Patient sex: M
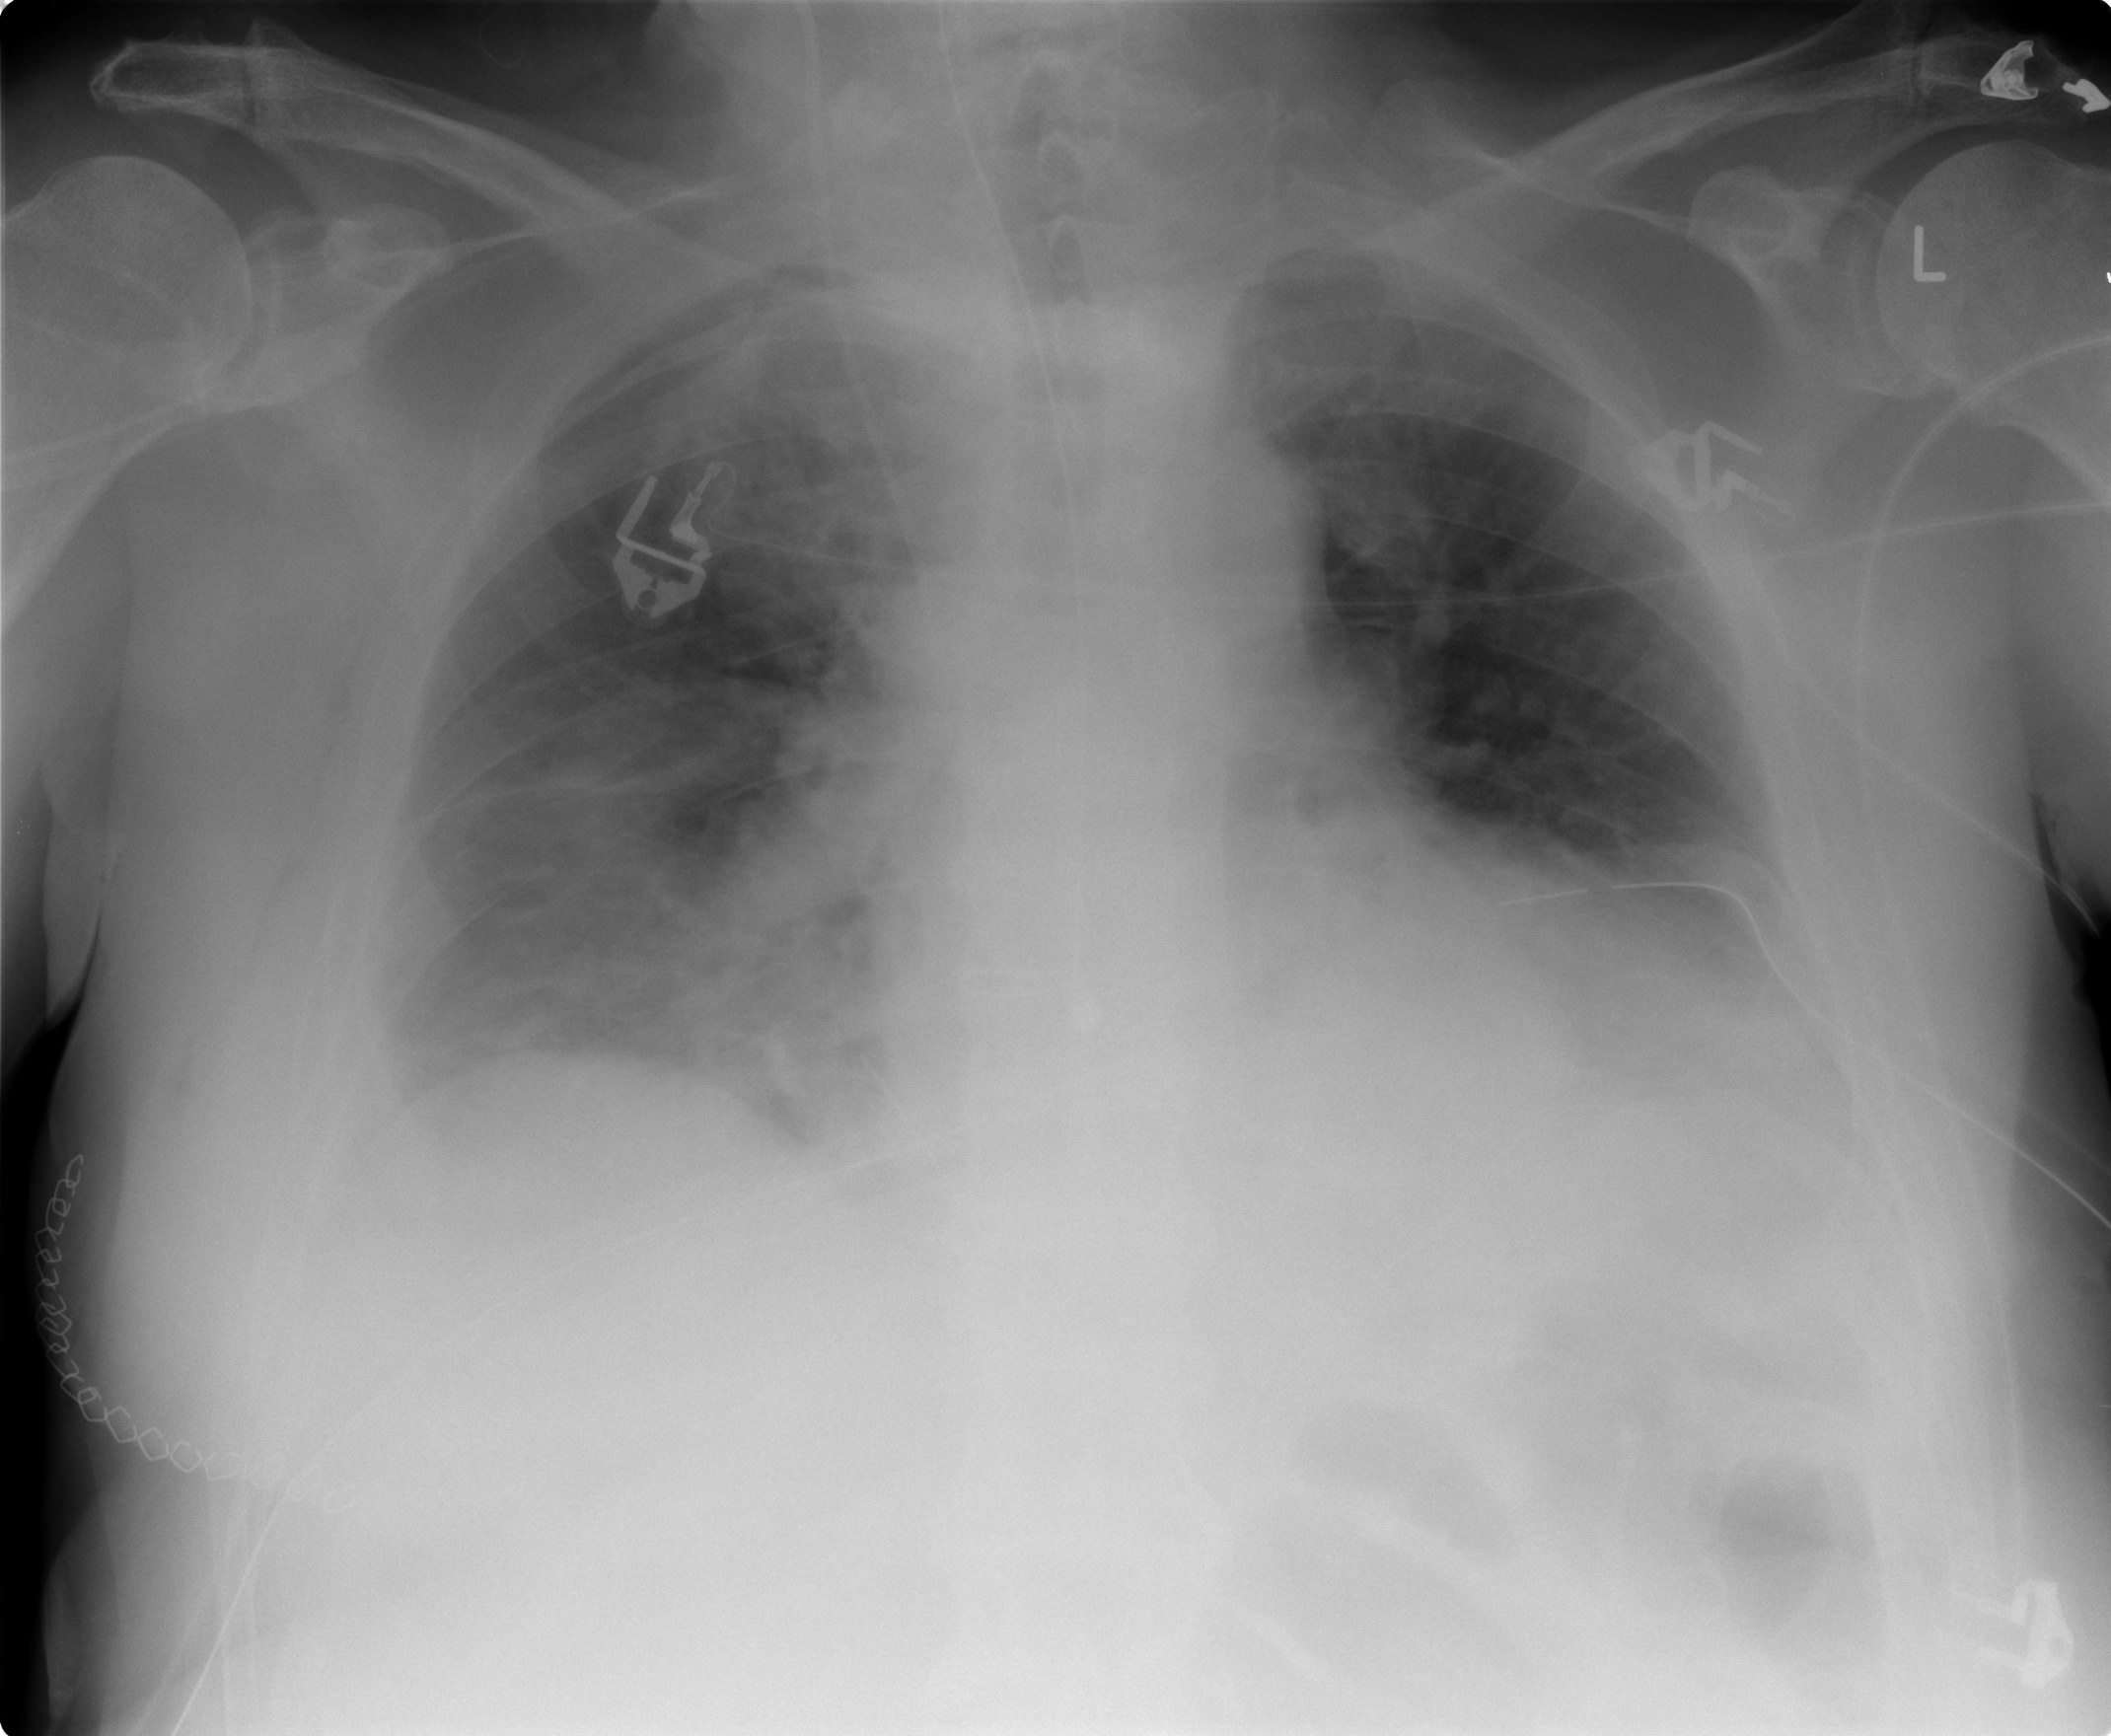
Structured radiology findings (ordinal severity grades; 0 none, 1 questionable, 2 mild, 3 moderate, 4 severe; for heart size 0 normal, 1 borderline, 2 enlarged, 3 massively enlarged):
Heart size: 0
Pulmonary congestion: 0
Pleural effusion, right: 0
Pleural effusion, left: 0
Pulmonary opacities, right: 2
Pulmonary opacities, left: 3
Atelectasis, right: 0
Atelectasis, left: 0